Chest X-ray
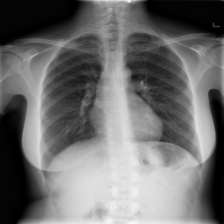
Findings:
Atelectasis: negative
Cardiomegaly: negative
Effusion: negative
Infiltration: negative
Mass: negative
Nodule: negative
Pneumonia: negative
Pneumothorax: negative
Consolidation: negative
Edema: negative
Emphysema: negative
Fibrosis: negative
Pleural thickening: negative
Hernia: negative